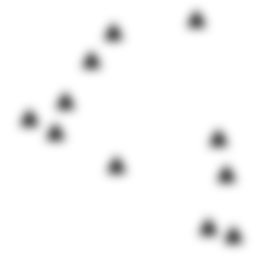
Squares: 0
Triangles: 11
Stars: 0
Total shapes: 11